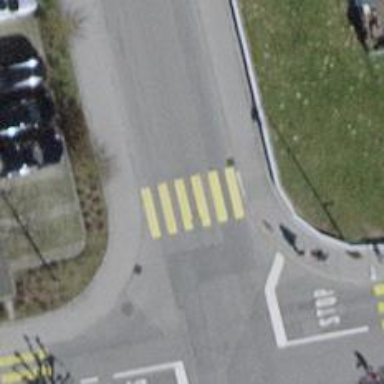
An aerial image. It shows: Marked crossing with zebra stripes on the road.